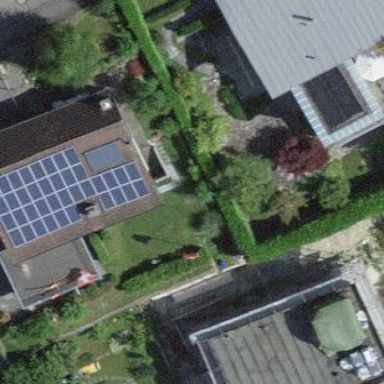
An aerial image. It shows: Solar power generator.